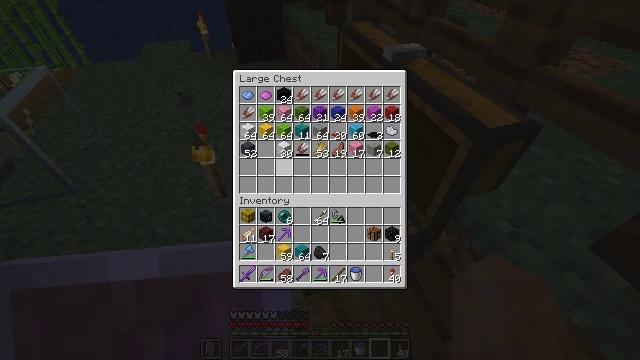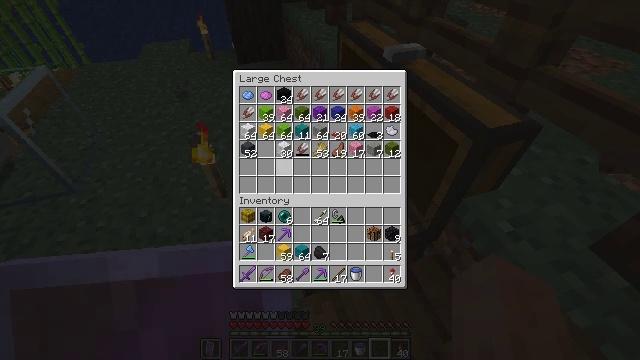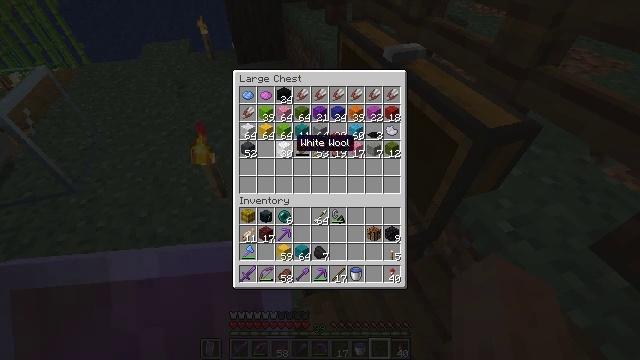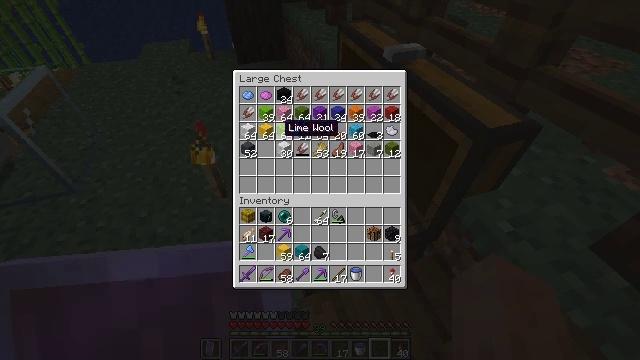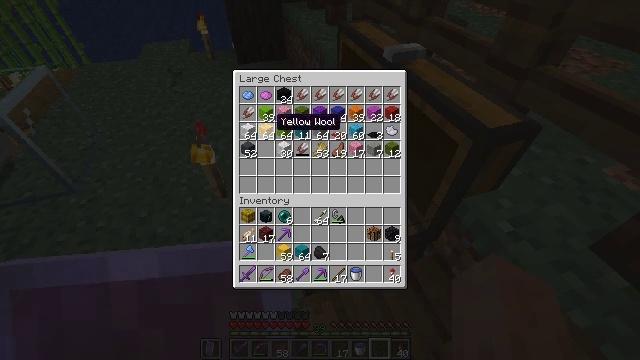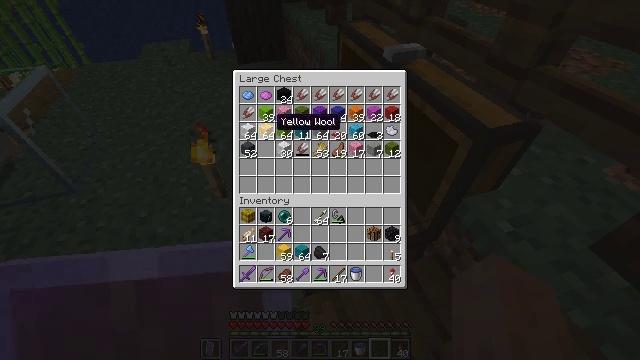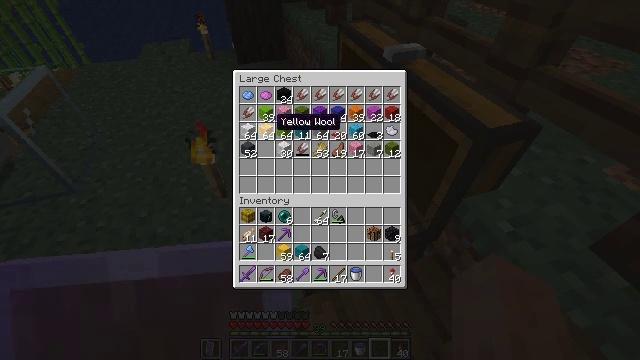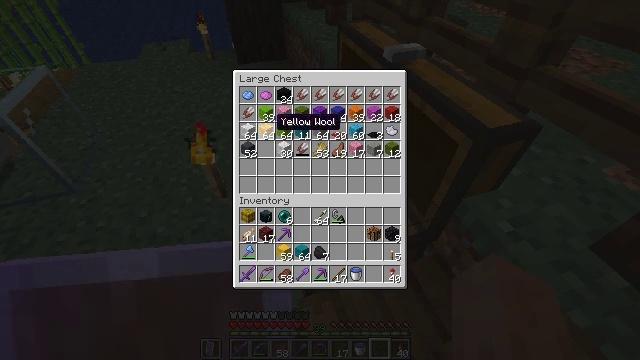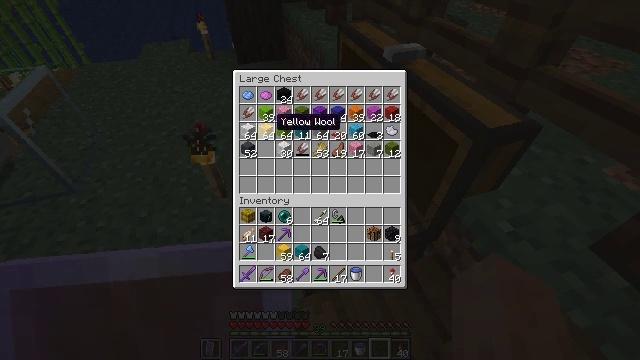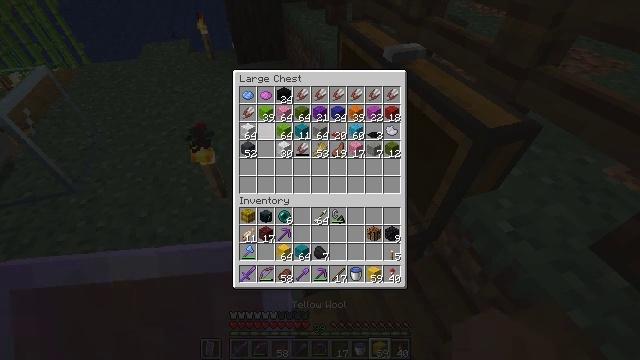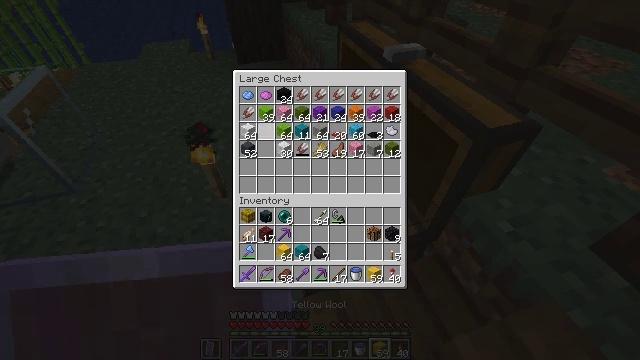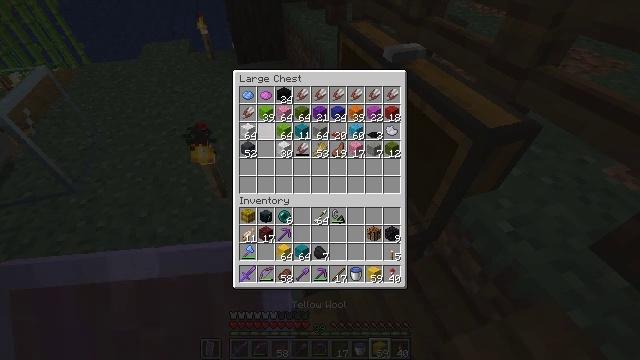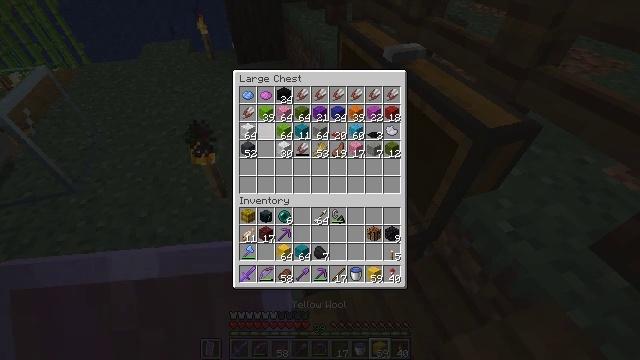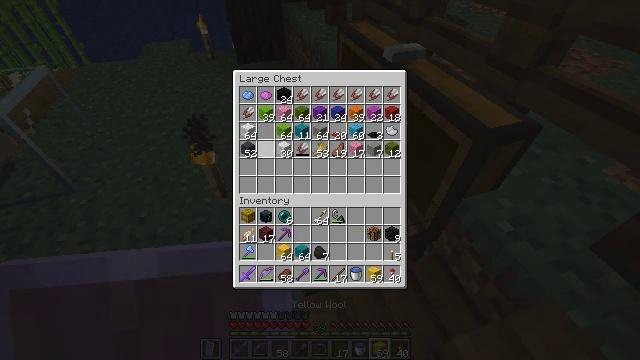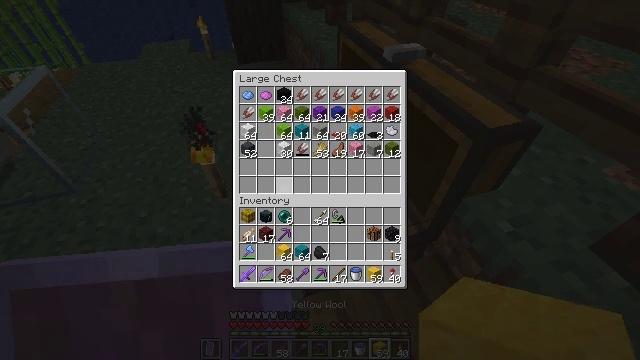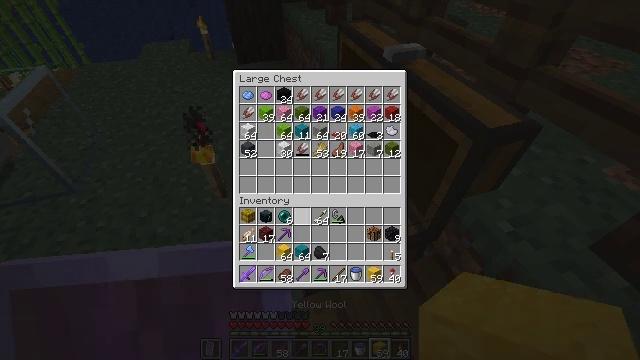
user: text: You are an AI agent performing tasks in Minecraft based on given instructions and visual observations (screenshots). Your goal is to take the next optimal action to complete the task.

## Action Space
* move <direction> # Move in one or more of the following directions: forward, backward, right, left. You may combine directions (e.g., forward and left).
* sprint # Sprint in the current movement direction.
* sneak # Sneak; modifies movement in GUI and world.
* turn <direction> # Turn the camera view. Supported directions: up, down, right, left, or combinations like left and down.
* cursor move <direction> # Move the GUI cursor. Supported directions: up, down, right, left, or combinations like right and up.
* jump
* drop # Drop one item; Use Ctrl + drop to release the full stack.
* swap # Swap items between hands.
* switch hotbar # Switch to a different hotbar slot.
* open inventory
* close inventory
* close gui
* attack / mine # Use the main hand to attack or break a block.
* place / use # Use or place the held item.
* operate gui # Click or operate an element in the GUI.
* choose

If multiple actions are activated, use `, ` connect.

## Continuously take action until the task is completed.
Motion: motion action
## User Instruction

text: craft item cyan carpet
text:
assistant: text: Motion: sneak
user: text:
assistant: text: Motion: sneak, turn up
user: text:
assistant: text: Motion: sneak, turn left and up
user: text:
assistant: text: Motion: sneak, turn left
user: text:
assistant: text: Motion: sneak
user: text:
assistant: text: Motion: sneak
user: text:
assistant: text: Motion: sneak
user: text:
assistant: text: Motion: sneak
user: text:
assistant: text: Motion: sneak, attack / mine
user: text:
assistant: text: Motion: sneak, attack / mine
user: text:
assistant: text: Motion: sneak, attack / mine
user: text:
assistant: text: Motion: sneak
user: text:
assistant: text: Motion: turn down
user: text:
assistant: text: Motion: turn right and down
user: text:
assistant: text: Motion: turn right and down
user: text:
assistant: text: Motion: turn right and down
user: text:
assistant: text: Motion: turn right and down
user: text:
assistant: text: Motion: no_op
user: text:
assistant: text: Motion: no_op
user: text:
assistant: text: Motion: no_op
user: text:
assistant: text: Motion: sneak
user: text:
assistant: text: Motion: sneak
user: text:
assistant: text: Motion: sneak
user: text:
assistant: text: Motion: sneak
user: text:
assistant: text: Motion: sneak
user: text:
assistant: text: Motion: sneak
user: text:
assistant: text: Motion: sneak
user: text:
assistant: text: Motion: sneak
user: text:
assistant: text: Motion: sneak
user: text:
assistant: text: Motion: sneak, attack / mine